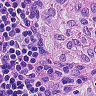
Metastatic tissue present: no